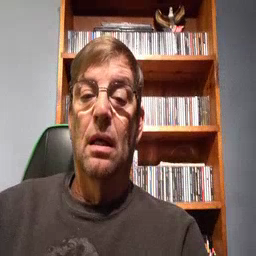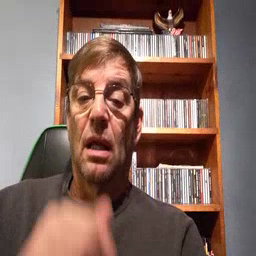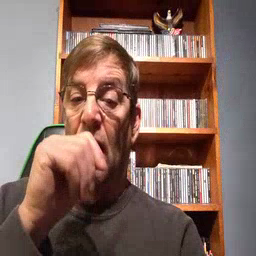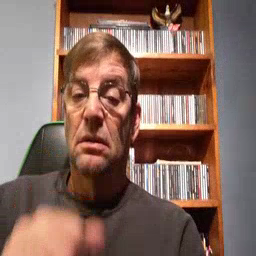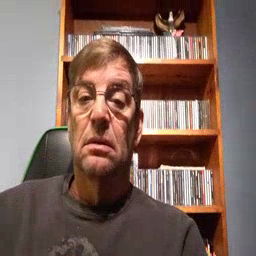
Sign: nuts